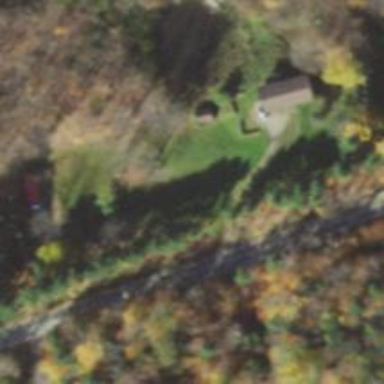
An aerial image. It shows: Driveway.